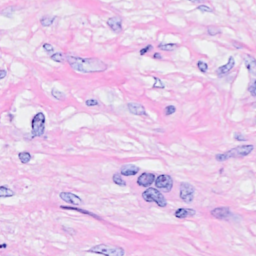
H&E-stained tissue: Breast